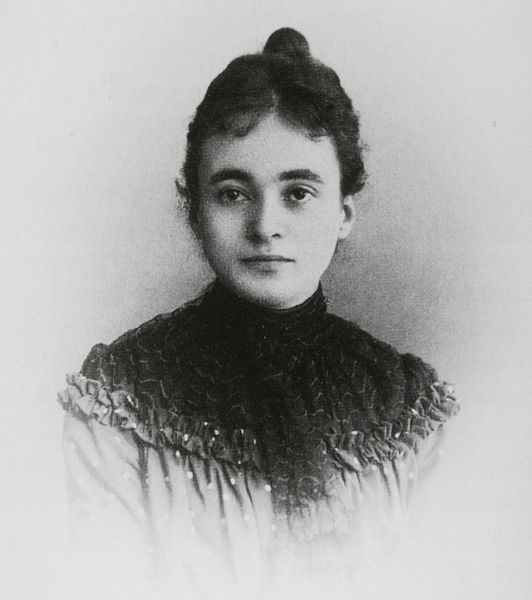
Titel: Johanna Oppenheimer
Standort: Fürstenfeldbruck
Institution: Stadtmuseum
Schlagwörter: dunkel, schatten, weiß, mädchen, frau, frisur, grau, hell, hintergrund, kleid, licht, mund, nase, ohr, schwarz, blick, dame, alt, jung, augen, blass, falten, gesicht, kragen, mensch, bildnis, portrait, porträt, fransen, haare, augenbrauen, brustbild, frontal, lippen, locken, ohren, scheitel, schultern, lächeln, dutt, wangen, ansicht, bogen, nebel, klein, rüschen, augenbraue, foto, fotografie, photographie, kohle, photo, tracht, weich, erinnerung, photografie, pünktchen, züge, fra, brusbild, bust, vigniette